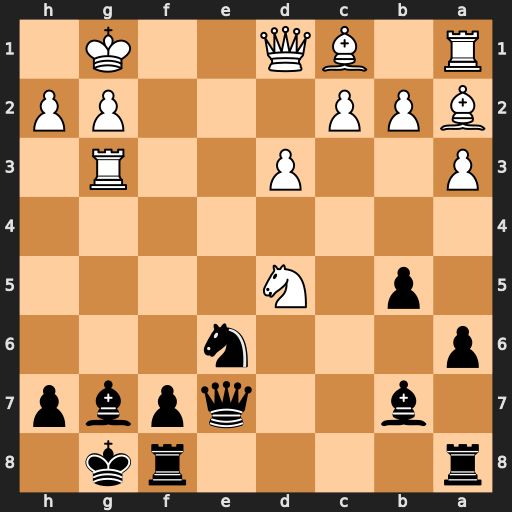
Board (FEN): r4rk1/1b2qpbp/p3n3/1p1N4/8/P2P2R1/BPP3PP/R1BQ2K1
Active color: b
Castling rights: -
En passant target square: -
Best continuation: Bxd5 Bxd5 Qc5+ d4 Qxd5